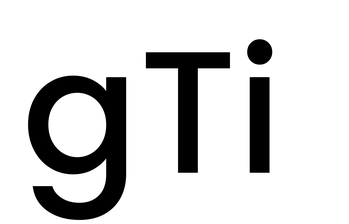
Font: Poppins-Medium